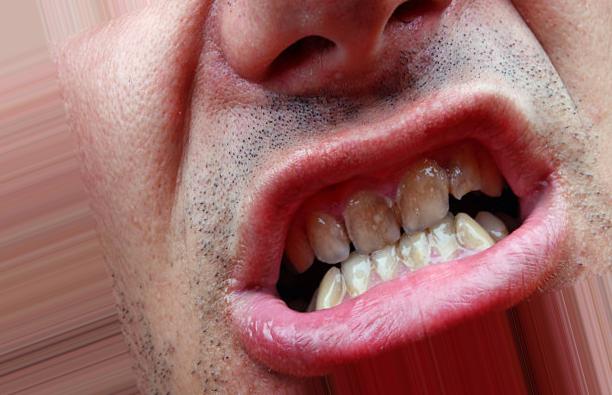
Condition: Tooth Discoloration